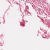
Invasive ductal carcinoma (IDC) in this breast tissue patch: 0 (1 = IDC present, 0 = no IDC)